Interaction volume radius: 10 \u00c5
Interaction volume height: 15 \u00c5
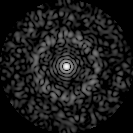
Disorder parameter: 0.8605